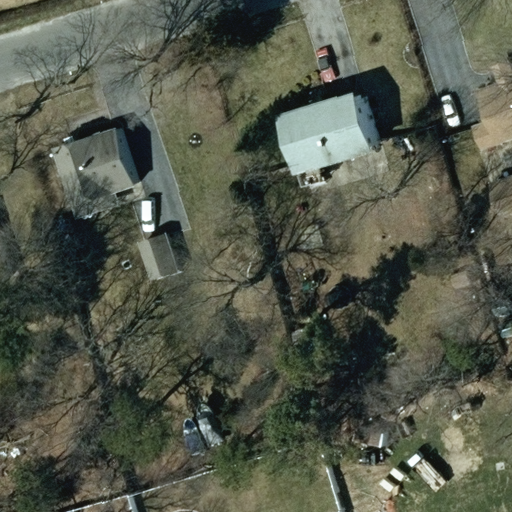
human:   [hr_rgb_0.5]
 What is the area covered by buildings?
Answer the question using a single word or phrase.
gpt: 1109m2

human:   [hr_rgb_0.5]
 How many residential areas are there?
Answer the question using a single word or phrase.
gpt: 1

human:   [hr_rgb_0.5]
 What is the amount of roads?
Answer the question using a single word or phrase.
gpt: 1

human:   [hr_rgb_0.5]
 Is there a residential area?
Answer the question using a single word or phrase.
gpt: yes

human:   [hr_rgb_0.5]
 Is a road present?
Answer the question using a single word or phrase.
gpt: yes

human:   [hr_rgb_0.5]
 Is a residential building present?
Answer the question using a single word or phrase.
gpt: yes

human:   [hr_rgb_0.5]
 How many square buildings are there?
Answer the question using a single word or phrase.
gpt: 0

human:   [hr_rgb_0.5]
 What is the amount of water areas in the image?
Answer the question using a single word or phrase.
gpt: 0

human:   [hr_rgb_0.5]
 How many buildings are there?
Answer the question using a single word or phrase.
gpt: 5

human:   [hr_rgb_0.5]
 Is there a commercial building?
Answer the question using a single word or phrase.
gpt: no

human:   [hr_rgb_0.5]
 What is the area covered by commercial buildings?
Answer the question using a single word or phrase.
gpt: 0m2

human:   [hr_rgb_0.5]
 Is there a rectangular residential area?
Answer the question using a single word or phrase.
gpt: yes

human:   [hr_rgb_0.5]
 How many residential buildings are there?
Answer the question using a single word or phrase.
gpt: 4

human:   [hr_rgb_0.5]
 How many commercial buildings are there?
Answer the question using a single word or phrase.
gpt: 0

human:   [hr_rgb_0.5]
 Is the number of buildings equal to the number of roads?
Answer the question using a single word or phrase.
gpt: no

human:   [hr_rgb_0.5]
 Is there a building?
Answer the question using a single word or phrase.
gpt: yes

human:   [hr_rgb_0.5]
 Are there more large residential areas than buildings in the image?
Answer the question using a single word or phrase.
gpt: no

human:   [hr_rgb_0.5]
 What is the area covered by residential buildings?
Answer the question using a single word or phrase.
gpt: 1055m2

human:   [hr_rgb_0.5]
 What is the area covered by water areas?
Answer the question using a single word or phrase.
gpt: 0m2

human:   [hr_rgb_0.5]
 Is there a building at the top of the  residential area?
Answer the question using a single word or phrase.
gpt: no

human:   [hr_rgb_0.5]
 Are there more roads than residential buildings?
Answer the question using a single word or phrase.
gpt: no

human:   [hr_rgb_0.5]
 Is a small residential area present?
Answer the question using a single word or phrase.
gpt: no

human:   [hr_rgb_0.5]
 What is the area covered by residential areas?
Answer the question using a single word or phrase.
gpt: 10619m2

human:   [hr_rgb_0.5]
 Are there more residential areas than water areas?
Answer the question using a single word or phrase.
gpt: yes

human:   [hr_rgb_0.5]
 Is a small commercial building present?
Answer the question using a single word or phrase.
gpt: no

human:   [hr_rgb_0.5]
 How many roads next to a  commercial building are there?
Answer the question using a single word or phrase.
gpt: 0

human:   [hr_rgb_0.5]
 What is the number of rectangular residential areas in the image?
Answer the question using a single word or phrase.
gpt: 1

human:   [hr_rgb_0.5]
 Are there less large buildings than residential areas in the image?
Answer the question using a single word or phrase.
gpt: yes

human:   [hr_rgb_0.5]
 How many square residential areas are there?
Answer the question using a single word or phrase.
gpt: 0

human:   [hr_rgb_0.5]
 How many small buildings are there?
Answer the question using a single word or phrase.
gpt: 1

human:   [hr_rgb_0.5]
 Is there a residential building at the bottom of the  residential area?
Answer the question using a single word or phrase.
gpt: yes

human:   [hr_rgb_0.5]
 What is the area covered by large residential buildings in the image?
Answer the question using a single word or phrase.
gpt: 0m2

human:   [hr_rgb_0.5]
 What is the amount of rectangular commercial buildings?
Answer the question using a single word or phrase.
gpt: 0

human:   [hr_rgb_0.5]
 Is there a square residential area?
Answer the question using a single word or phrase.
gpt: no

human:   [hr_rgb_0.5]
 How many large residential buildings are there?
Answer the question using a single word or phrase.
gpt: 0

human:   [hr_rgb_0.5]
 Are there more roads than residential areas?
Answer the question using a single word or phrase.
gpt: no

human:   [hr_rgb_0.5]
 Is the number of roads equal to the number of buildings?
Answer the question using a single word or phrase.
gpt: no

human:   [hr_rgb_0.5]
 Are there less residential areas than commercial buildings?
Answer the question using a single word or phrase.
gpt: no

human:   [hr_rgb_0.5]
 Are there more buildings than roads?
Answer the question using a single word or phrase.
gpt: yes

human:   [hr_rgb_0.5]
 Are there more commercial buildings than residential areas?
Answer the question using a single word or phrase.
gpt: no

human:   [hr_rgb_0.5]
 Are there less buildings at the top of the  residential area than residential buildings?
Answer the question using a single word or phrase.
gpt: yes

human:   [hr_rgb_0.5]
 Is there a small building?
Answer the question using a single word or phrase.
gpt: yes

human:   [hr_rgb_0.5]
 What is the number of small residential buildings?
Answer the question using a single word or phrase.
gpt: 0

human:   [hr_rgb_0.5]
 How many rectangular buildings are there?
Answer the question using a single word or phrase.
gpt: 3

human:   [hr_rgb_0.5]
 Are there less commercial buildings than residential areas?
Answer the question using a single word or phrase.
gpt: yes

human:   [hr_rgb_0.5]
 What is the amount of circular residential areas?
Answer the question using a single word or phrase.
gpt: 0

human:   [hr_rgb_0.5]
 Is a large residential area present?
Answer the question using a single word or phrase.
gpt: yes

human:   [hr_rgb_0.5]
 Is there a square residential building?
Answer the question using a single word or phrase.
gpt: no

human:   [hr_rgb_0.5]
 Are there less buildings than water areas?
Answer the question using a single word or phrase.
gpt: no

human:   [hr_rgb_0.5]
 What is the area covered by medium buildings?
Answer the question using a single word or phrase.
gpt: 1055m2

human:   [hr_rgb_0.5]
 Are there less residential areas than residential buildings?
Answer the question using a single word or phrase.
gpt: yes

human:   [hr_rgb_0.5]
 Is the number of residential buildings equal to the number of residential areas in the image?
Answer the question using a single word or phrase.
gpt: no

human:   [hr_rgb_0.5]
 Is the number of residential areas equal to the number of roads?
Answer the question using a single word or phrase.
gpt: yes

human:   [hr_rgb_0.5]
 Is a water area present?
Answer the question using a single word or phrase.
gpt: no

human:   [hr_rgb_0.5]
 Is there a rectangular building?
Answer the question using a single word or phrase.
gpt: yes

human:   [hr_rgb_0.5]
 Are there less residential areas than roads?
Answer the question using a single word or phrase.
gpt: no

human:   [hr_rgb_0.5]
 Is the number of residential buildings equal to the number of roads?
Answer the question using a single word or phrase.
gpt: no

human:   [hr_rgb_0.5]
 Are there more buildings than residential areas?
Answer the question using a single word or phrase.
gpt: yes

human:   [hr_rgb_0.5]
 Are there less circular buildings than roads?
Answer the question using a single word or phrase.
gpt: yes

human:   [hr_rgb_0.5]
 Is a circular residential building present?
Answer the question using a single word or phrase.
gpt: no

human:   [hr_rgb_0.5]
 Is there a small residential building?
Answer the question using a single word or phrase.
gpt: no

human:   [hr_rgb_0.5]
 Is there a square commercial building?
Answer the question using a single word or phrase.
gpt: no

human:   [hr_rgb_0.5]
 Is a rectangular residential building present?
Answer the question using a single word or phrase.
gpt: yes

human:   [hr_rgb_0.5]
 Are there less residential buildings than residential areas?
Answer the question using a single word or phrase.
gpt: no